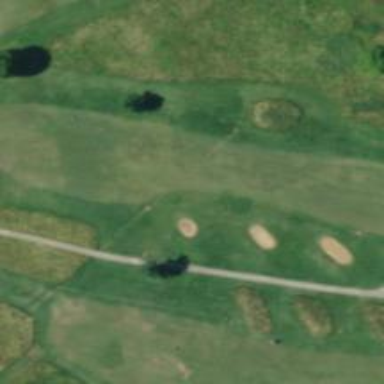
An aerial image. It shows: Golf fairway surrounded by grass.